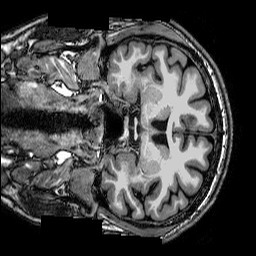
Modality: T1w
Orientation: coronal
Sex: male